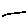
Label: line